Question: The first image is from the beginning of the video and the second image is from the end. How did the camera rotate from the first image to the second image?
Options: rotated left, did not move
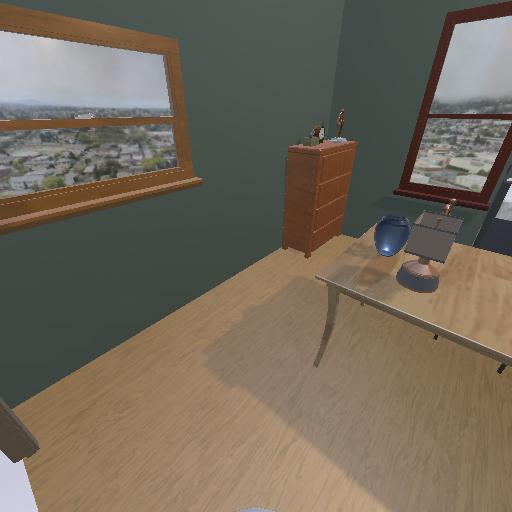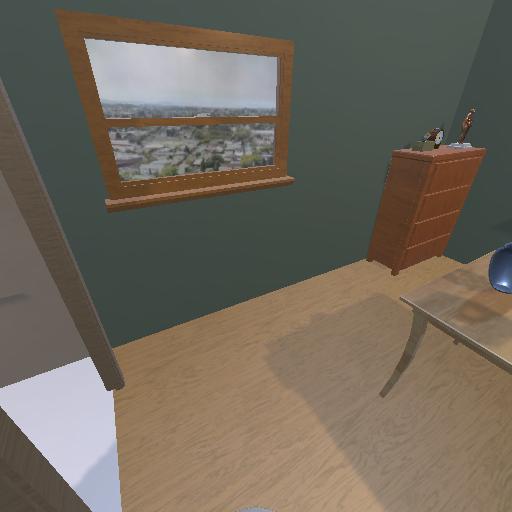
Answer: rotated left